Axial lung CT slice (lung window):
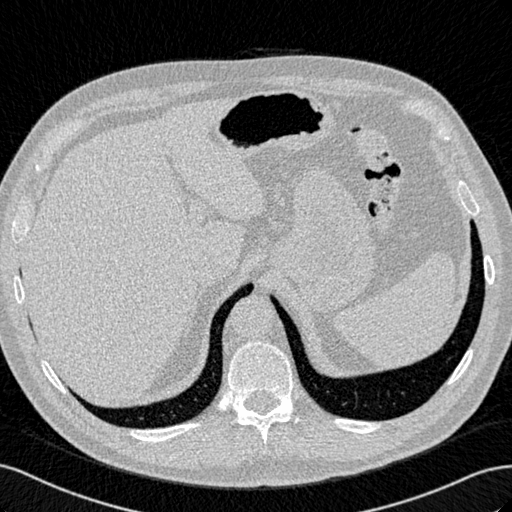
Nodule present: no